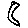
Label: moon